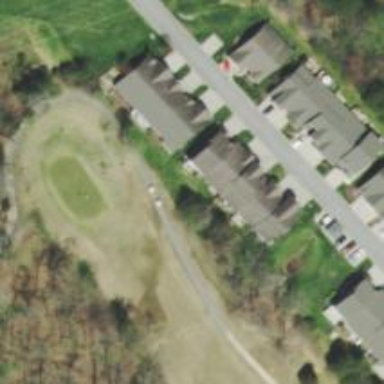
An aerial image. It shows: Path designed for golf carts.